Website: lowes
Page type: billing-address
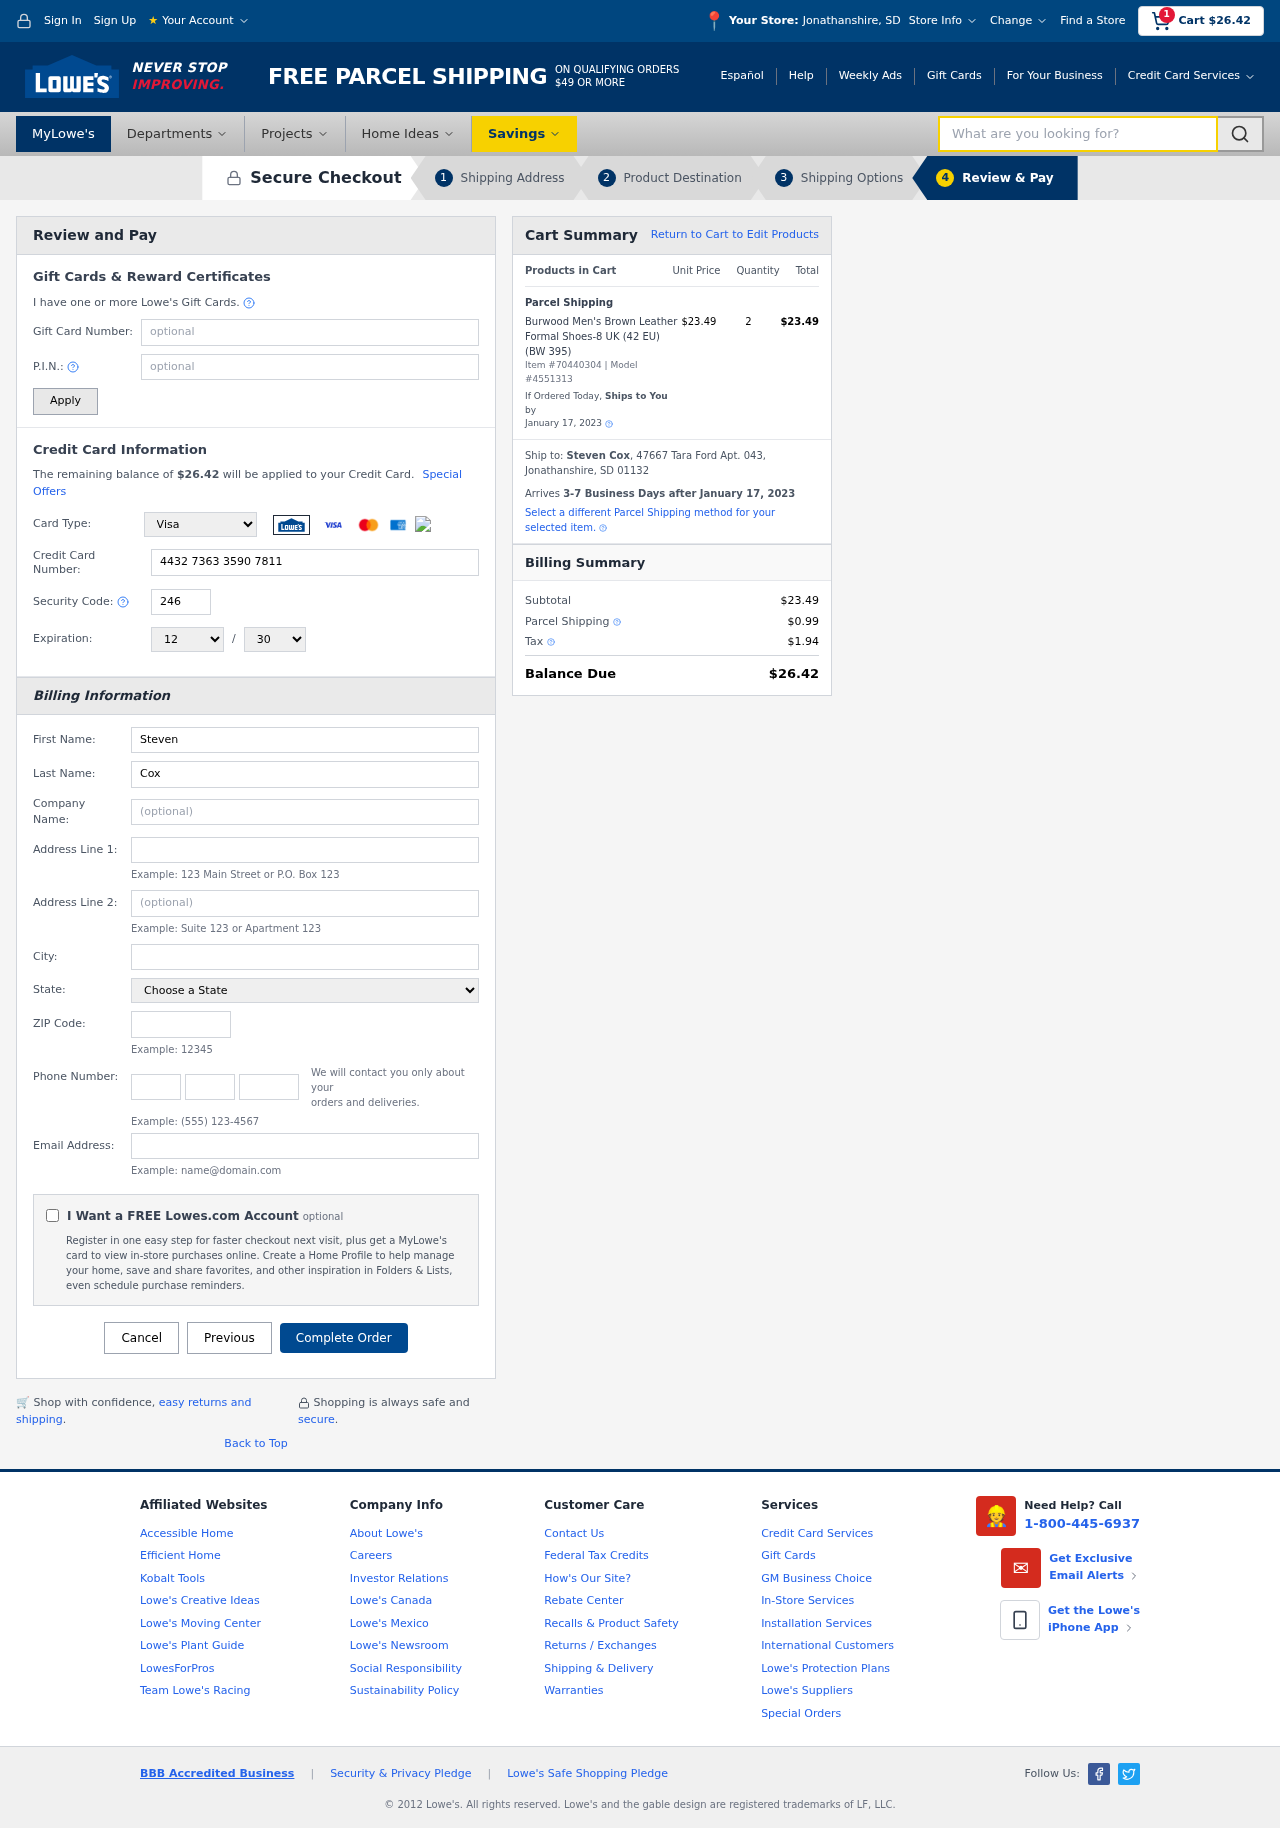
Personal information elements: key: PII_CARD_CVV
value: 246
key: PII_CARD_EXPIRY_MONTH
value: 12
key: PII_CARD_EXPIRY_YEAR
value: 30
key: PII_CARD_NUMBER
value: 4432 7363 3590 7811
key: PII_CARD_TYPE
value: Visa
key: PII_CITY
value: Jonathanshire
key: PII_CITY_STATE
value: Jonathanshire, SD
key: PII_EMAIL
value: scox@hotmail.com
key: PII_FIRSTNAME
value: Steven
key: PII_FULLNAME
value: Steven Cox
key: PII_LASTNAME
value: Cox
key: PII_PHONE_AREA
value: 629
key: PII_PHONE_PREFIX
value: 811
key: PII_PHONE_SUFFIX
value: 2594
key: PII_POSTCODE
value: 01132
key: PII_STATE
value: South Dakota
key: PII_STREET
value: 47667 Tara Ford Apt. 043
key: PII_CITY_STATE_ZIP
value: Jonathanshire, SD 01132
Product elements: key: PRODUCT1_NAME
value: Burwood Men's Brown Leather Formal Shoes-8 UK (42 EU) (BW 395)
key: PRODUCT1_PRICE
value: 23.49
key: PRODUCT1_QUANTITY
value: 2
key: PRODUCT_ITEM_NUMBER
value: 70440304
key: PRODUCT_MODEL_NUMBER
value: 4551313
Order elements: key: ORDER_SUBTOTAL
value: $26.42
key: ORDER_TOTAL
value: $26.42
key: ORDER_SHIPPING_DATE
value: January 17, 2023
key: ORDER_SUBTOTAL
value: $23.49
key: ORDER_DELIVERY_DATE
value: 3-7 Business Days after January 17, 2023
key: ORDER_SHIPPING_DATE2
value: January 17, 2023
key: ORDER_SUBTOTAL2
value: $23.49
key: ORDER_SHIPPING_COST
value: $0.99
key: ORDER_TAX
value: $1.94
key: ORDER_TOTAL2
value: $26.42
Search elements: key: HEADER_SEARCH
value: What are you looking for?